Interaction volume radius: 5 \u00c5
Interaction volume height: 15 \u00c5
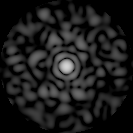
Disorder parameter: 0.7844